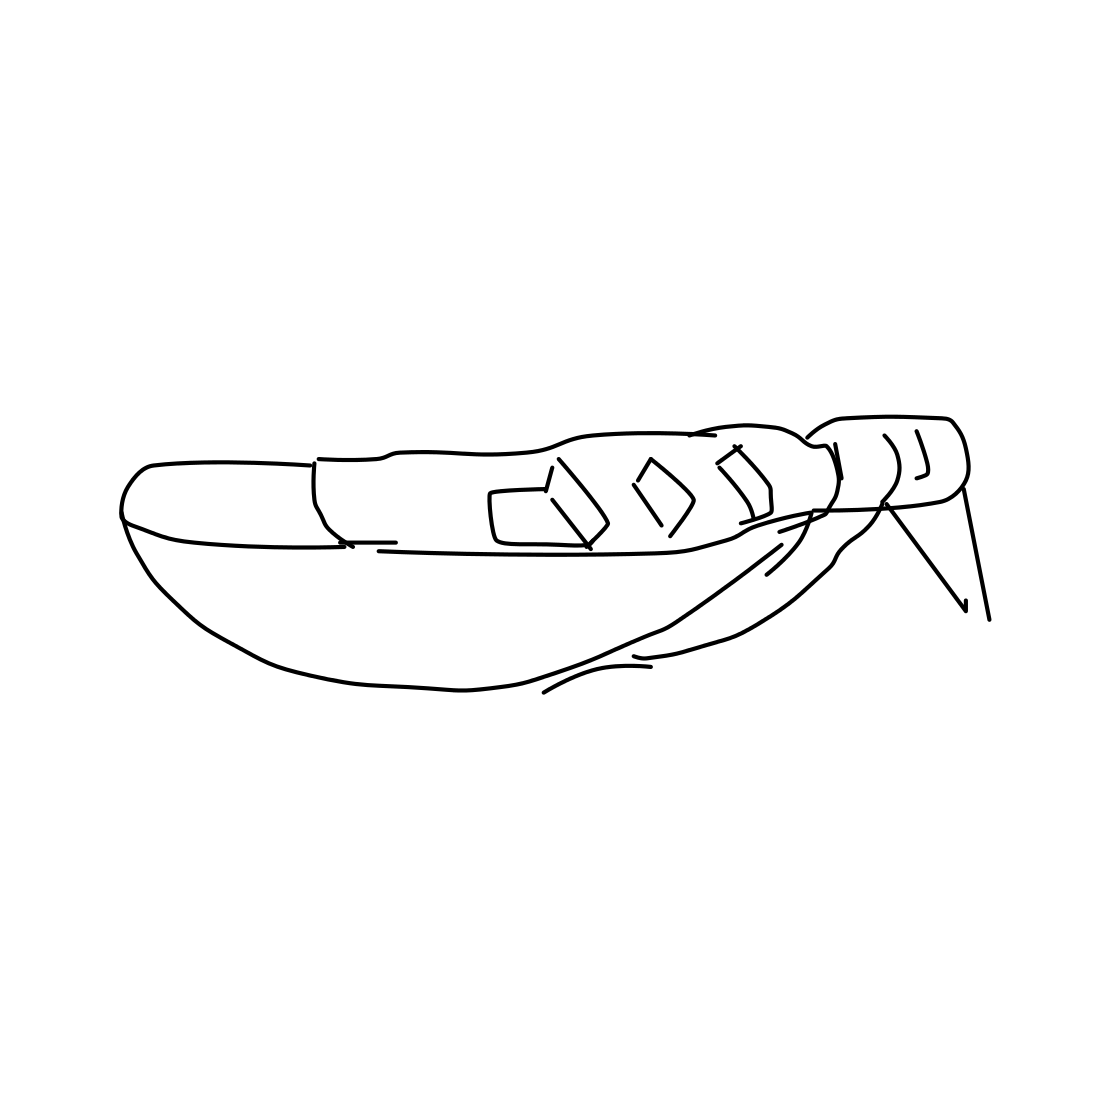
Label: speed-boat